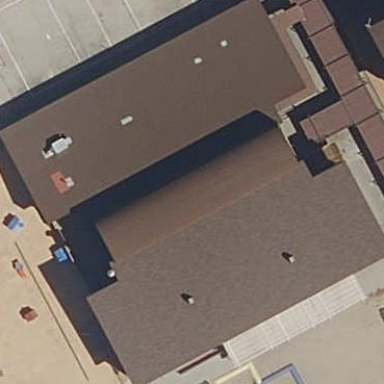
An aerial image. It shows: School building.